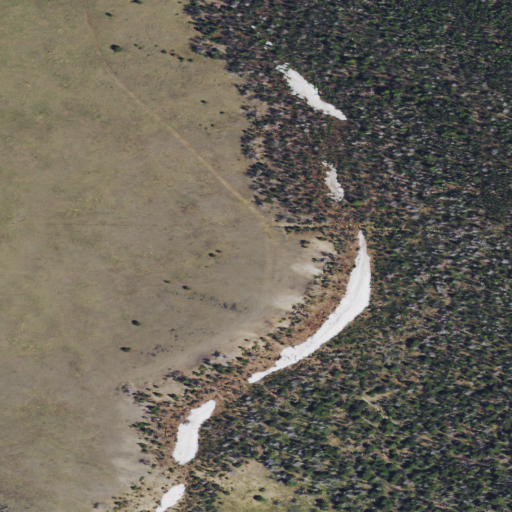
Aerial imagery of mountain in Montana named Mount Thompson containing shrub and evergreen forest